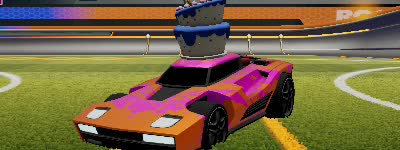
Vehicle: breakout